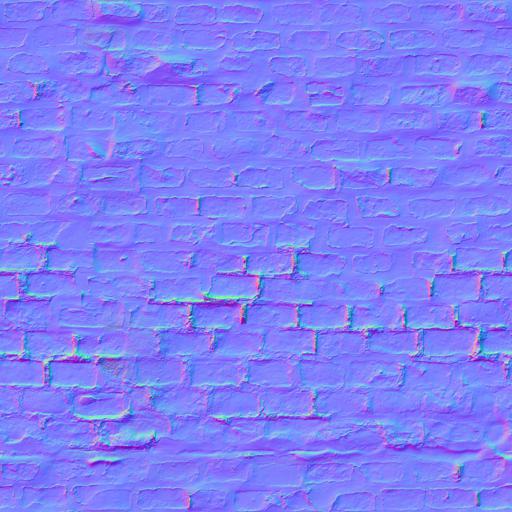
brick bricks old rustic sloppy wall